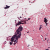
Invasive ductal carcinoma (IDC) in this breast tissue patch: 1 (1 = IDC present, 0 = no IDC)